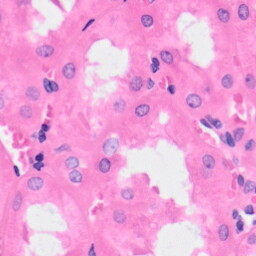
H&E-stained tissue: Kidney